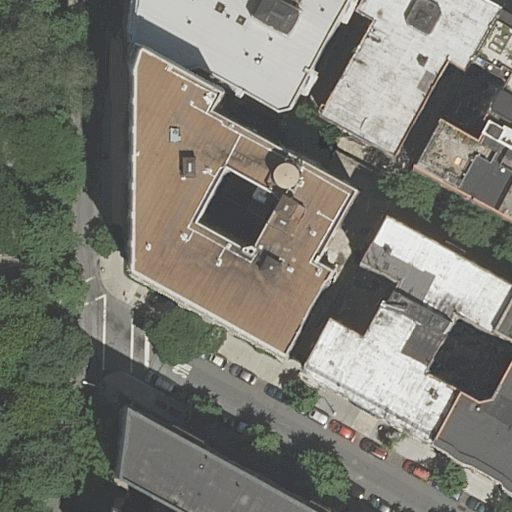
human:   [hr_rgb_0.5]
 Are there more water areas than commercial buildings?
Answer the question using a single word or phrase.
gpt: no

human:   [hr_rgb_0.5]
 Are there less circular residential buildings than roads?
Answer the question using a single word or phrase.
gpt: yes

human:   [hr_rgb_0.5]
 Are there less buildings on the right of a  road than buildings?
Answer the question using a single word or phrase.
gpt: yes

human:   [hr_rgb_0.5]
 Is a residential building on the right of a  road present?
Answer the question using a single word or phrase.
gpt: yes

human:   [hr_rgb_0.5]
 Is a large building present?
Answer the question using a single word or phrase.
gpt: yes

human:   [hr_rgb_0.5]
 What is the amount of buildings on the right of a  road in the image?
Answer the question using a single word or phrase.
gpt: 6

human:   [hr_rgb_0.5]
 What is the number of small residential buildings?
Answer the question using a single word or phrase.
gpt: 1

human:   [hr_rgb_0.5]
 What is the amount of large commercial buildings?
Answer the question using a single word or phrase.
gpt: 0

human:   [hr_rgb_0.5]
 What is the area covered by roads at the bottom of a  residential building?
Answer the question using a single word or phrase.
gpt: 0m2

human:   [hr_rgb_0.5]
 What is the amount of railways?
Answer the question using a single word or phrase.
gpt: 0

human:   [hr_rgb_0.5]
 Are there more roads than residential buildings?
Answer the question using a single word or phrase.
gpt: no

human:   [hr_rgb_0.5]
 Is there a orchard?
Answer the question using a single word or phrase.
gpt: no

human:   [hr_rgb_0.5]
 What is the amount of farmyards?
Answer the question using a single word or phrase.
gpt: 0

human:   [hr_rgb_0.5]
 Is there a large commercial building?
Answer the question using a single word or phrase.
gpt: no

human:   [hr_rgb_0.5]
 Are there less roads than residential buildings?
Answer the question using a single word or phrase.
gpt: yes

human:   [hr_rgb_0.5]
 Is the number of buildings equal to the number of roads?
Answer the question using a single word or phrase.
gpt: no

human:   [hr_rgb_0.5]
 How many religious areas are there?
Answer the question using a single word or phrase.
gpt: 0

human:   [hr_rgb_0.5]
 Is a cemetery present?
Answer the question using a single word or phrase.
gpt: no

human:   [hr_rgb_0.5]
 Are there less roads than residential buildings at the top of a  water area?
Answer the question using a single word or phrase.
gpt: no

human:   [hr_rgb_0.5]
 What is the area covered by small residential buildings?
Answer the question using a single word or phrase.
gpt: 1m2

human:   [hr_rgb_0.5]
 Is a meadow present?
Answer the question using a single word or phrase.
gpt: no

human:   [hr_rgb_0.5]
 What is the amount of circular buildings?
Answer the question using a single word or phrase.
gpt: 0

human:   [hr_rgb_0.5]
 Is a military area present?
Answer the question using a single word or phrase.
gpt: no

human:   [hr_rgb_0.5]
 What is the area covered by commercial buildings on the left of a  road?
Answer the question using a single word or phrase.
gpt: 0m2

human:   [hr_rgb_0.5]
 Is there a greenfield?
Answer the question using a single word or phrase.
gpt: no

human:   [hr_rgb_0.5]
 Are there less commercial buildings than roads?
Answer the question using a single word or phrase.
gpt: yes

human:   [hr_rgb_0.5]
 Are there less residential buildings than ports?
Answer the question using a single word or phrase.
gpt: no

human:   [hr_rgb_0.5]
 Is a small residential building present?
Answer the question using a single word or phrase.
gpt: yes

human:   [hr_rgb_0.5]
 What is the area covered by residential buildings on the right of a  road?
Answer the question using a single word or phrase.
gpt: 3503m2

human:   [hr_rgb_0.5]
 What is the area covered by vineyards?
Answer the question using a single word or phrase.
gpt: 0m2

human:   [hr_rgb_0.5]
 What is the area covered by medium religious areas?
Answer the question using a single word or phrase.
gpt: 0m2

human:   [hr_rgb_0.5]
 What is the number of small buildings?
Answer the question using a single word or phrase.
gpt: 1

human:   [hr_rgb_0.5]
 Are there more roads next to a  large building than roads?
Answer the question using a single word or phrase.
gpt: no

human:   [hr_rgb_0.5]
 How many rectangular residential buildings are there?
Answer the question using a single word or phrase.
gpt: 2

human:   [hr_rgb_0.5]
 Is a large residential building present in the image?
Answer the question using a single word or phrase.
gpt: yes

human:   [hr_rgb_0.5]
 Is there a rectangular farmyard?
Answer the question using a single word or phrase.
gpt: no